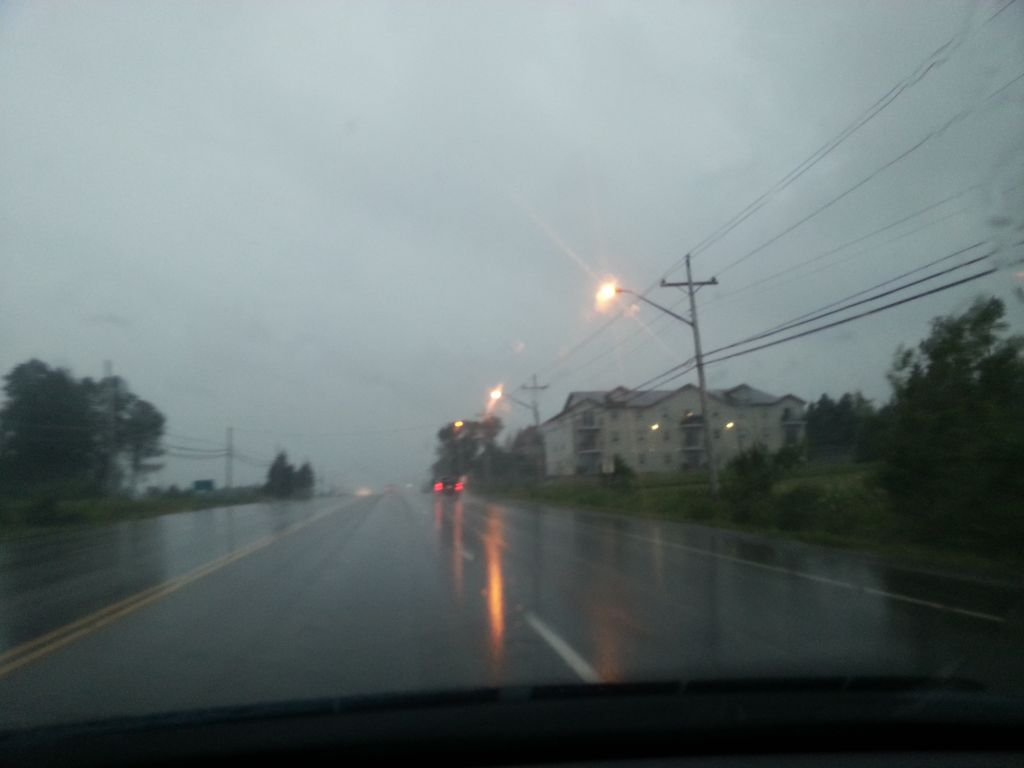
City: charlottetown